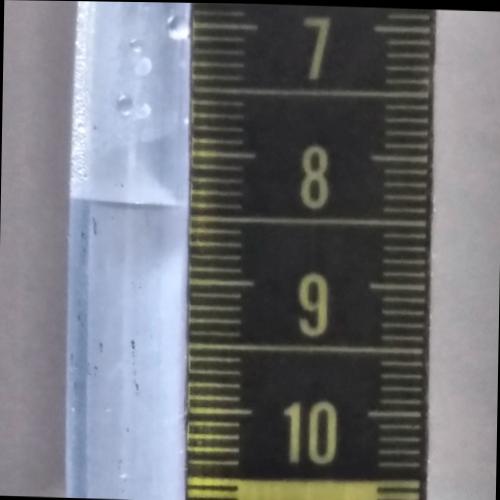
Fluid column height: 8.4 cm